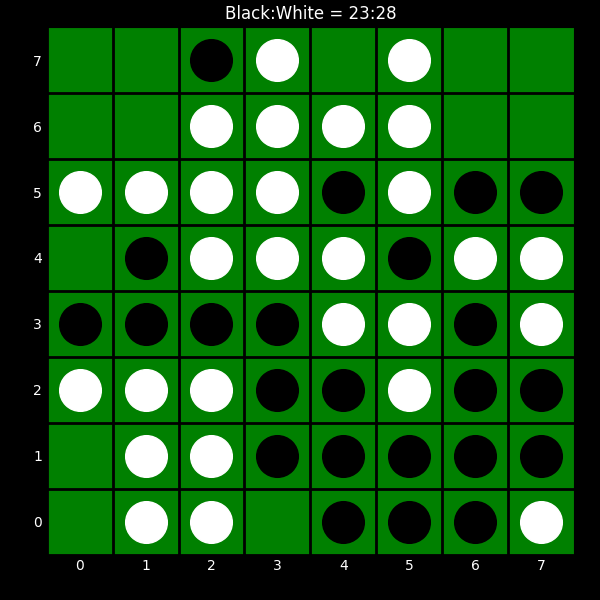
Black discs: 23
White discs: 28